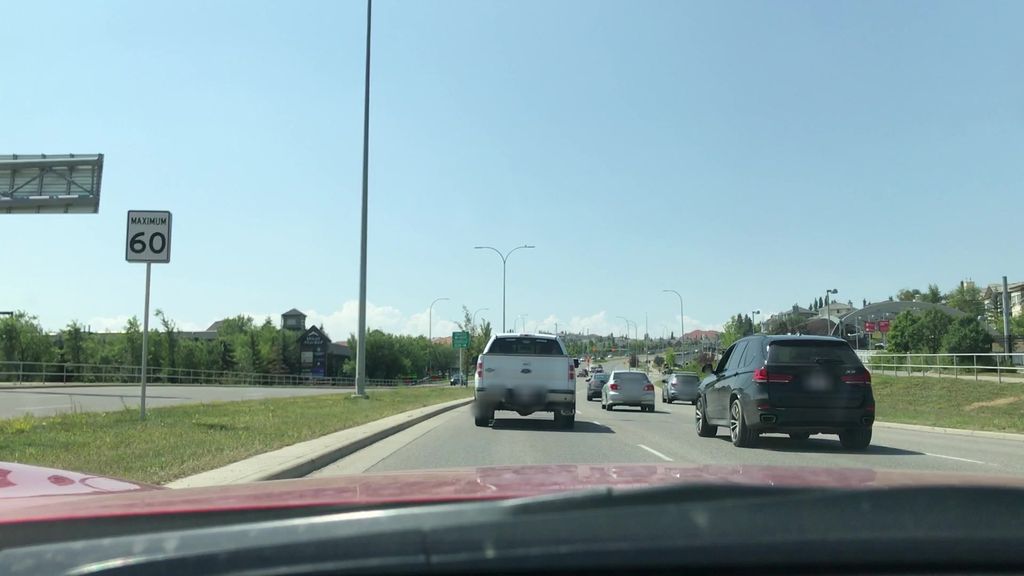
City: calgary